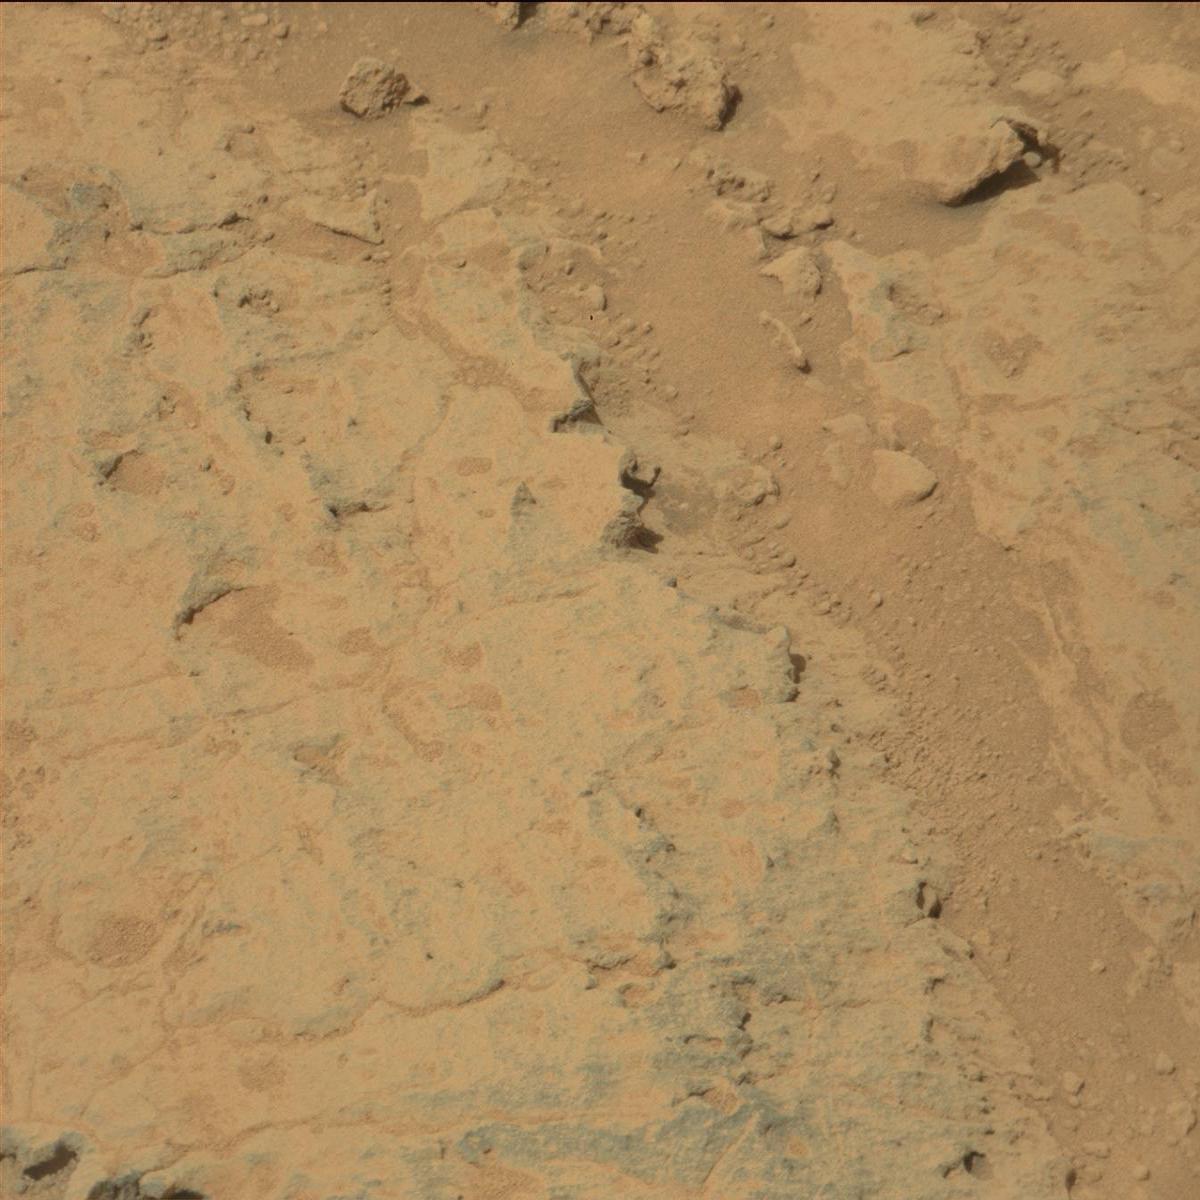
Terrain classes present: Bedrock, Rock, Sand / Soil